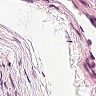
Metastatic tissue present: no